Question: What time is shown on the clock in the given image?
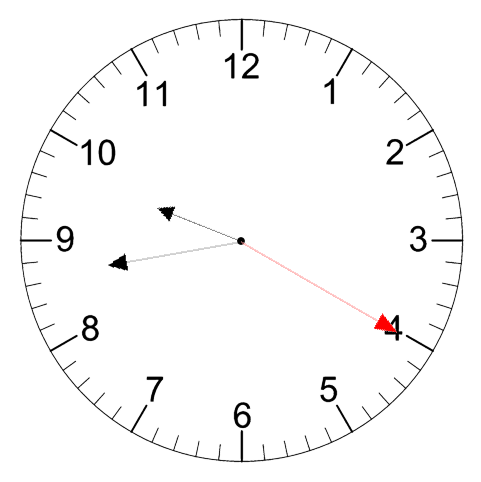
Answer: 09:43:20